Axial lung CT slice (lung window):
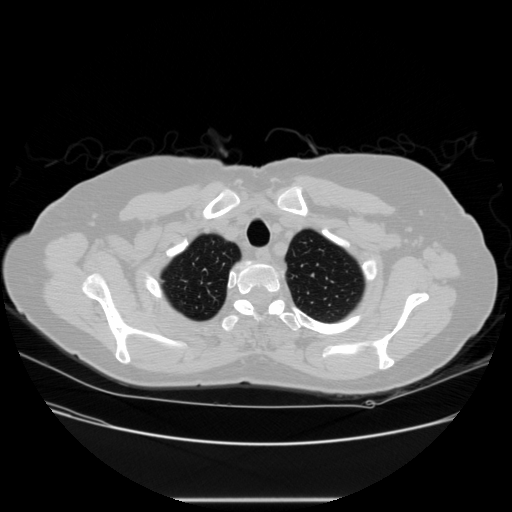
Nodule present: no